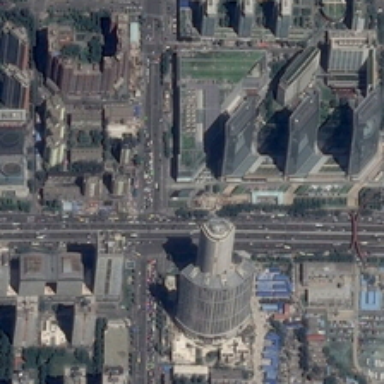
Many buildings and some green trees are near a crossroads in a commercial area .